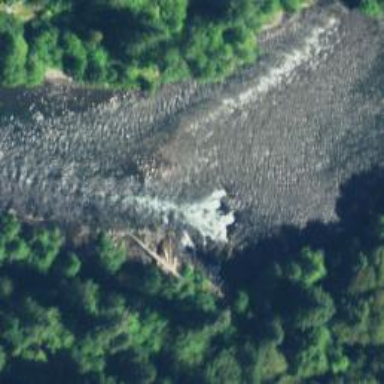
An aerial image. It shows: Rapids in the waterway.